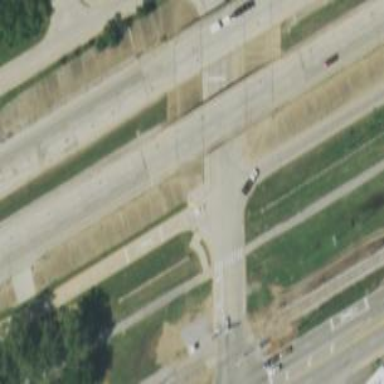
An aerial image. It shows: Stop road.